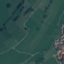
Land use / land cover class: Pasture